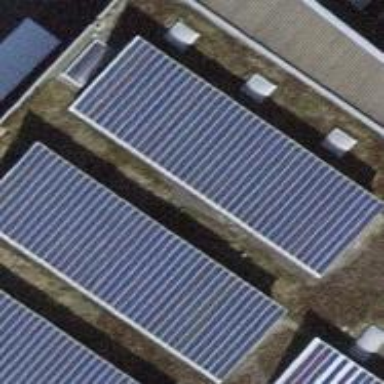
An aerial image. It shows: Solar power generator utilizing photovoltaic technology with solar photovoltaic panels.